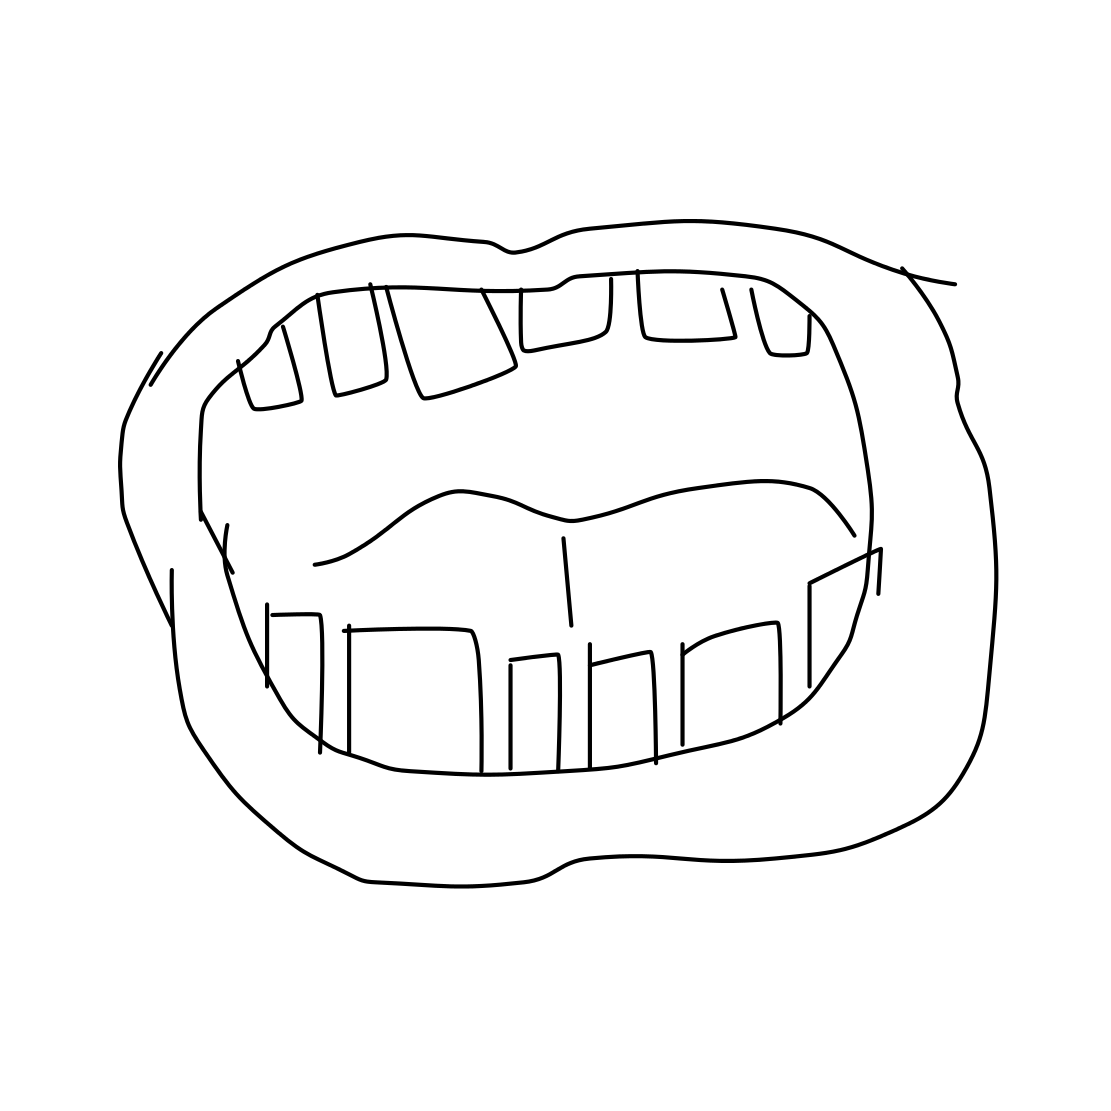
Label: mouth